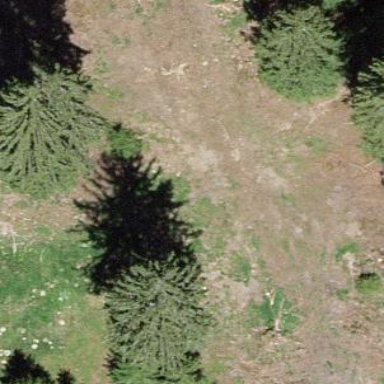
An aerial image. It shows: Beautiful woodland area.